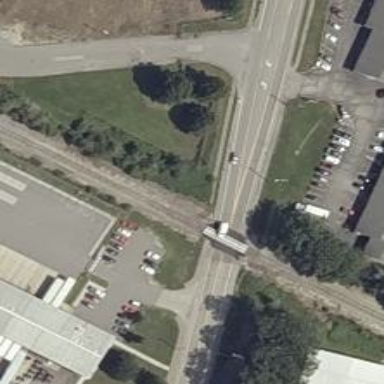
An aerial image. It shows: Rail spur service.